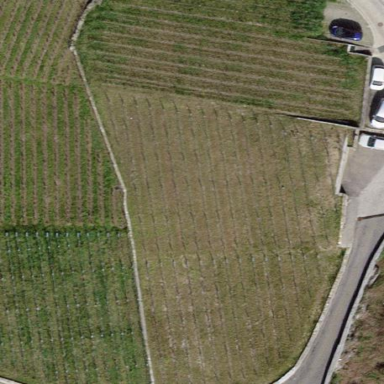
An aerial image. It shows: Vineyard with grape crops.